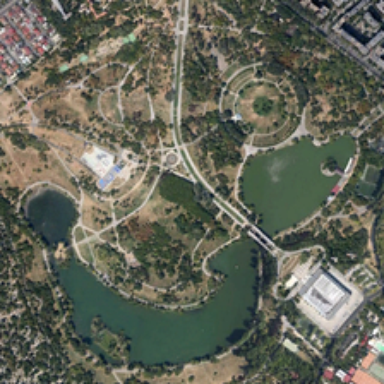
A park with green trees and a pond is near a piece of buildings .